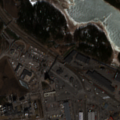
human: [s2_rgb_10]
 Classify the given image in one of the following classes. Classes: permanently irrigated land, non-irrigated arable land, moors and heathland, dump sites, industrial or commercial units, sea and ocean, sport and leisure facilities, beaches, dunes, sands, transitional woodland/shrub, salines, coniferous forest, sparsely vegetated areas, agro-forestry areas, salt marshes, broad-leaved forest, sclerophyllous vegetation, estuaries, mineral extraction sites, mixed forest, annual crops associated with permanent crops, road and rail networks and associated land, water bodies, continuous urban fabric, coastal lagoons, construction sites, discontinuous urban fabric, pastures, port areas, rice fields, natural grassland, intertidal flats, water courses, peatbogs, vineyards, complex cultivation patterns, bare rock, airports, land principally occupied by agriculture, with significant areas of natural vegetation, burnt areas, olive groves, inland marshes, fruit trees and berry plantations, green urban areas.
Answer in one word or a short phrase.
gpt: industrial or commercial units, port areas, mixed forest, transitional woodland/shrub, sea and ocean